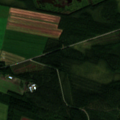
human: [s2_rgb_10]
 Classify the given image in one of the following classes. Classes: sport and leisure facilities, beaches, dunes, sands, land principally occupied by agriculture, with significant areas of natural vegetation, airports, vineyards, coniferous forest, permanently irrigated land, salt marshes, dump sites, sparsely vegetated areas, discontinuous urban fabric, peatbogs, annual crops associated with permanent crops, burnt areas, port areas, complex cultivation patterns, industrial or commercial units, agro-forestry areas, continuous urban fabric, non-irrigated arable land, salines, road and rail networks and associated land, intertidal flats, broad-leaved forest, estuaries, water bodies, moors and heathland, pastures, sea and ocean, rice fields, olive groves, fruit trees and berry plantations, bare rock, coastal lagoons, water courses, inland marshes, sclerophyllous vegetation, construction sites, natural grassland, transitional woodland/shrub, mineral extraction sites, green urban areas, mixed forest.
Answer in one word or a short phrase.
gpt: non-irrigated arable land, coniferous forest, mixed forest, transitional woodland/shrub, peatbogs